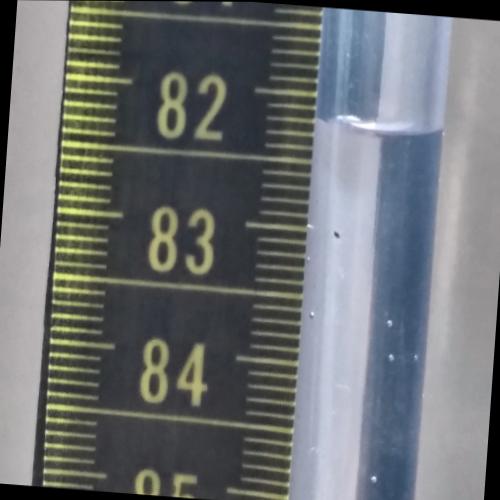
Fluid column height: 82.2 cm